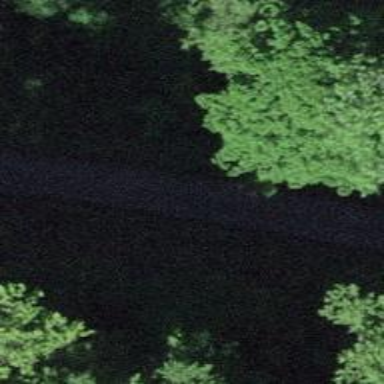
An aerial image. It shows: Unclassified paved road.